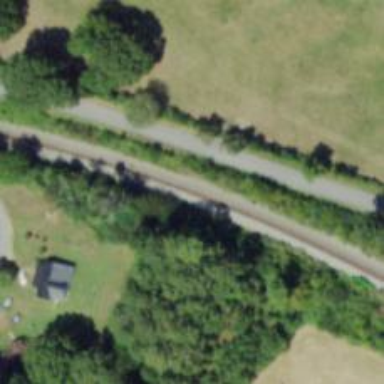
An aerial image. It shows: Railway track.